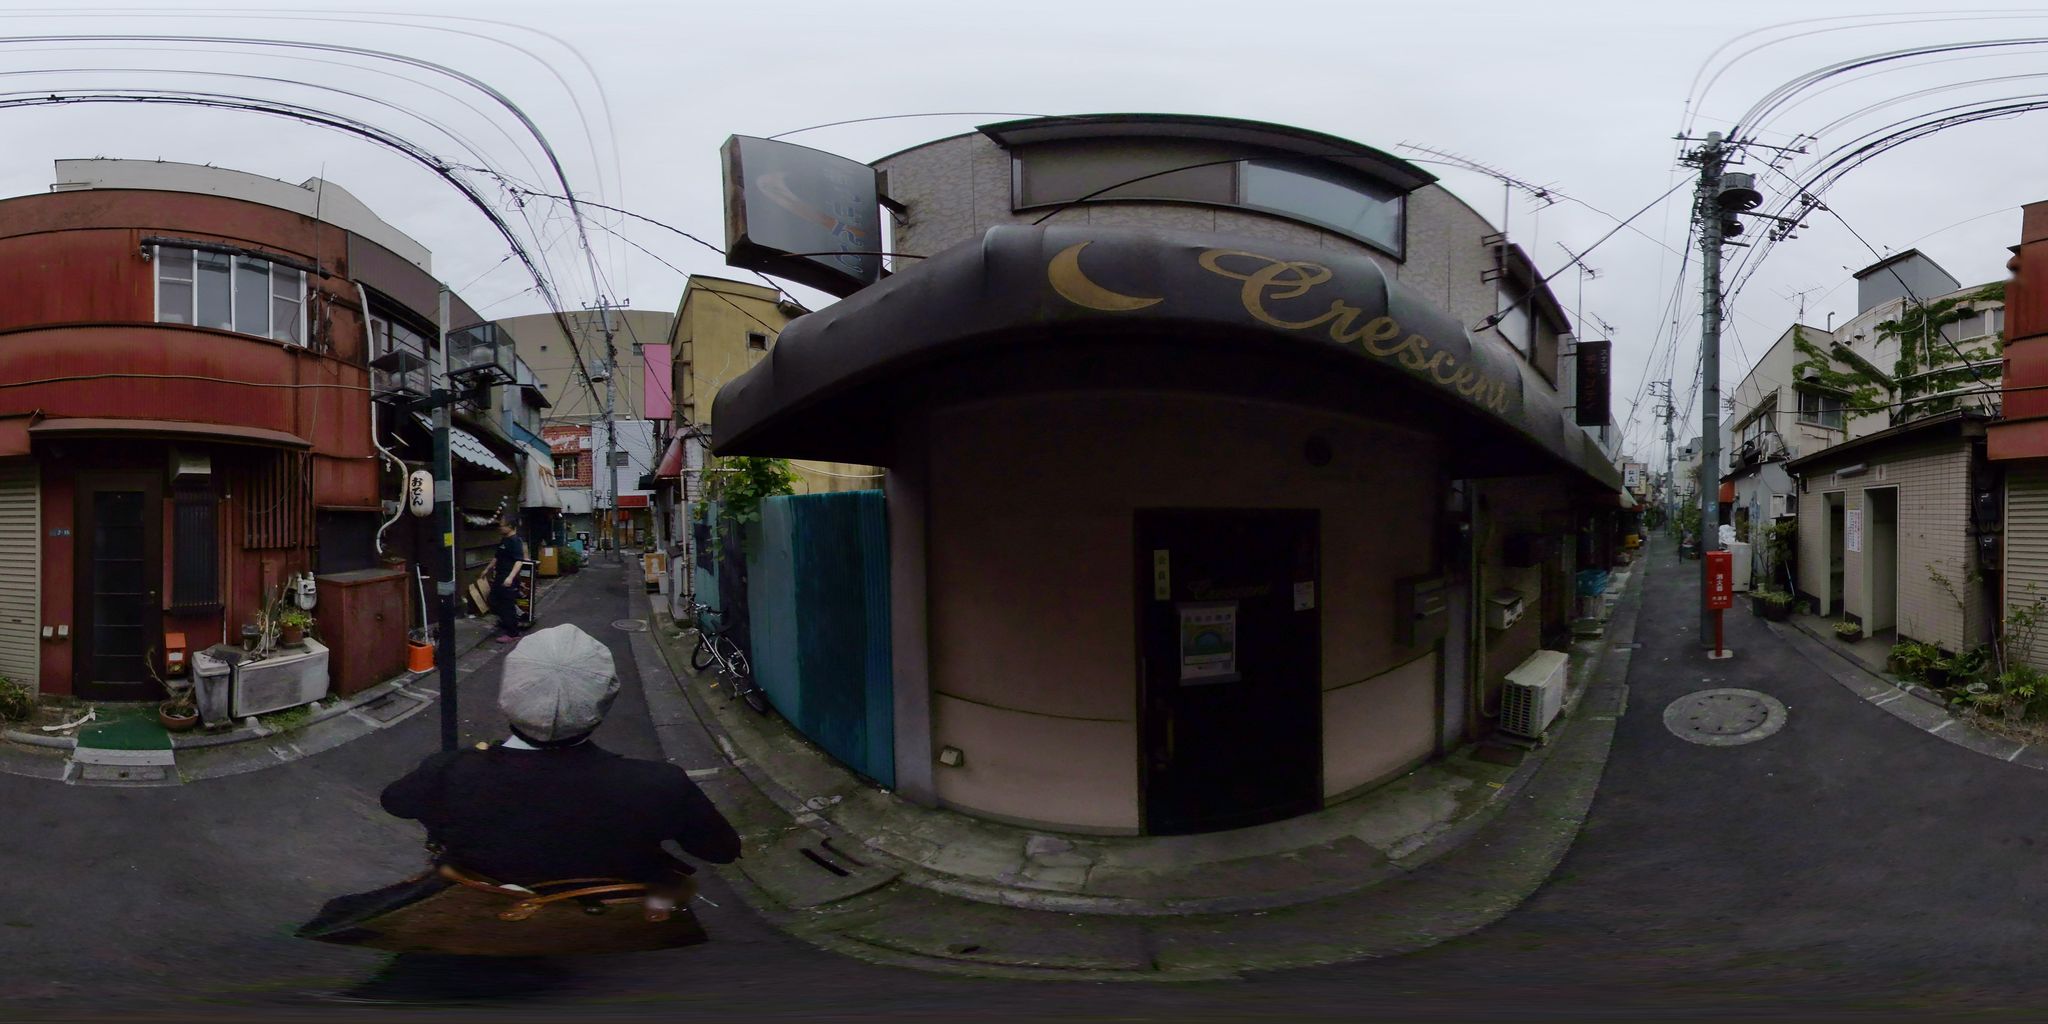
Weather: clear
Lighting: day
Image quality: good
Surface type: walking surface
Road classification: steps, footway, path
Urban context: urban centre
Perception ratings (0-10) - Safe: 0.18, Lively: 4.48, Beautiful: 1.53, Boring: 2.21, Depressing: 6.48, Wealthy: 1.95